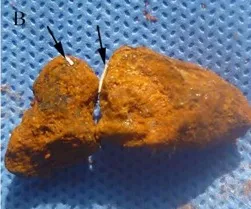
B. Bile duct stone formed around a Prolene suture. The black arrows indicate the Prolene suture within the stone.
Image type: medical_photograph (other_medical_photograph)